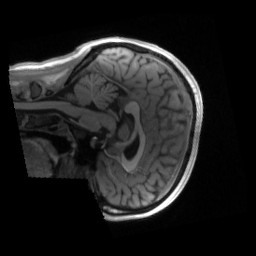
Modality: T1w
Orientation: sagittal
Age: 19
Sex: female
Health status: ill
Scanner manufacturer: siemens
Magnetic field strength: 3 T
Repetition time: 2.2 s
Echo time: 0.00157 s